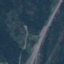
Land use / land cover class: Highway